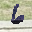
Label: 6